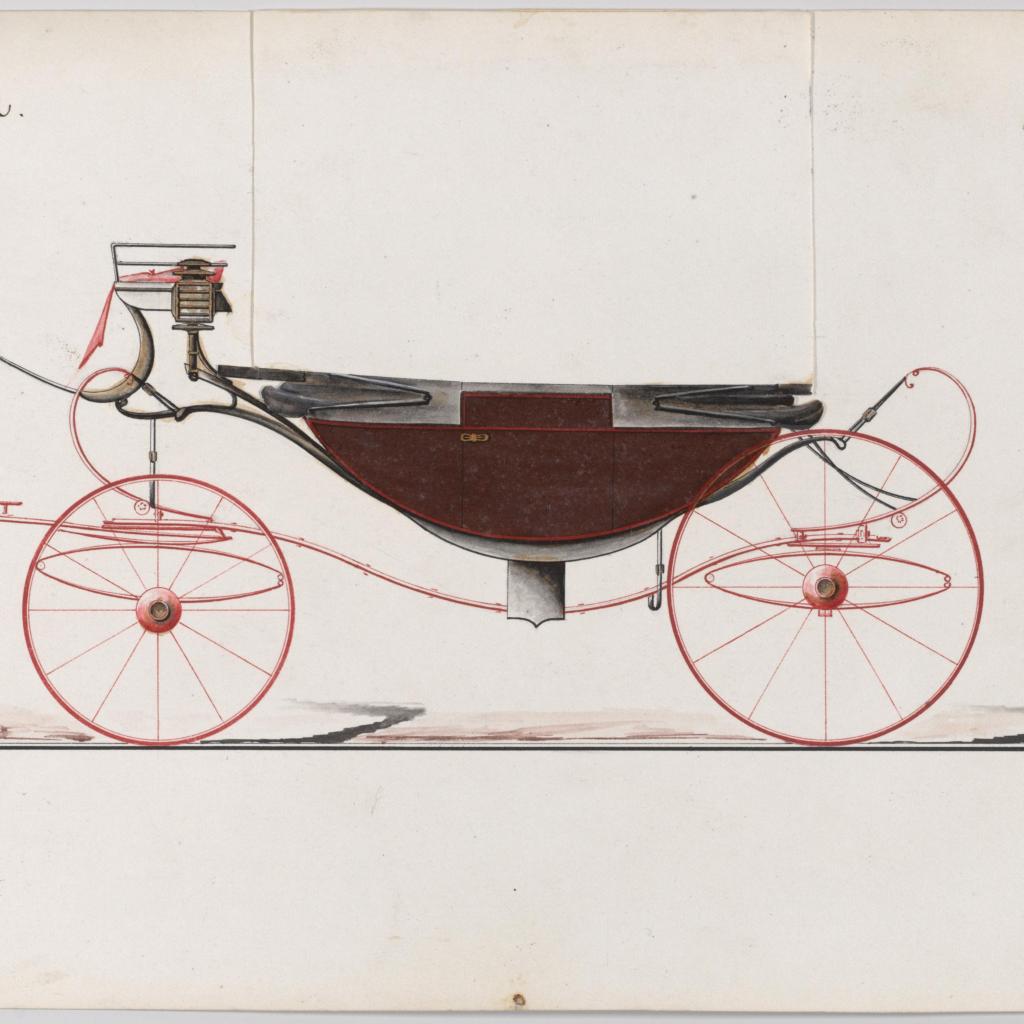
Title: Design for Landau, no. 642
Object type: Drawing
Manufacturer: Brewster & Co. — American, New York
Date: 1850–70
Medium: Pen and black ink, watercolor and gouache with gum arabic
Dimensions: Sheet: 6 3/8 x 10 in. (16.2 x 25.4 cm)
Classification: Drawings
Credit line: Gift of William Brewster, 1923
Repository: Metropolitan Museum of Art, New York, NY